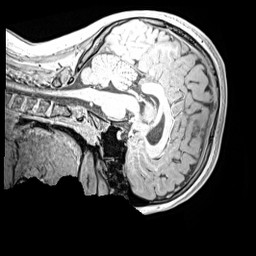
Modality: MP2RAGE
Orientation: sagittal
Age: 11
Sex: male
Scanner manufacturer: siemens
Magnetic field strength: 3 T
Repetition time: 4 s
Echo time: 0.00299 s